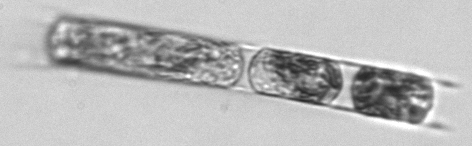
Label: Hemiaulus